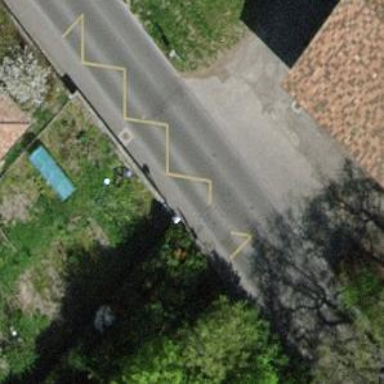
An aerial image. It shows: Bus stop along the road.